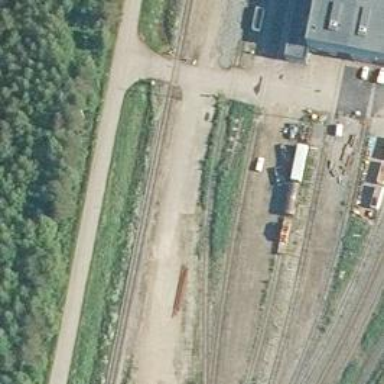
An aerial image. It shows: Railway yard with electrified contact lines.